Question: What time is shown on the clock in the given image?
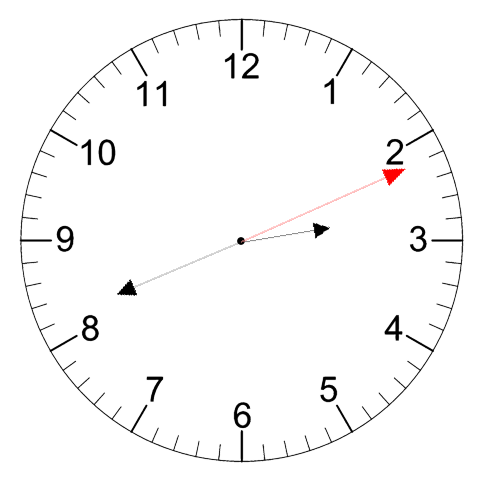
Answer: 02:41:11